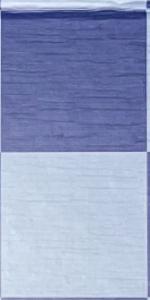
Label: Empty